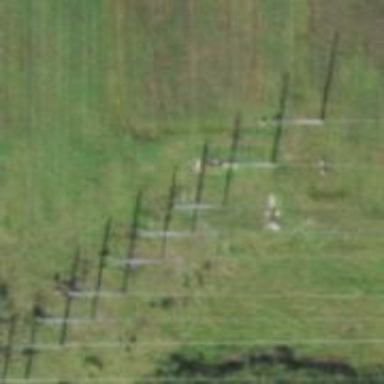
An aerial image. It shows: Triple tower power pole.